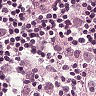
Metastatic tissue present: yes